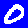
Digit: 0